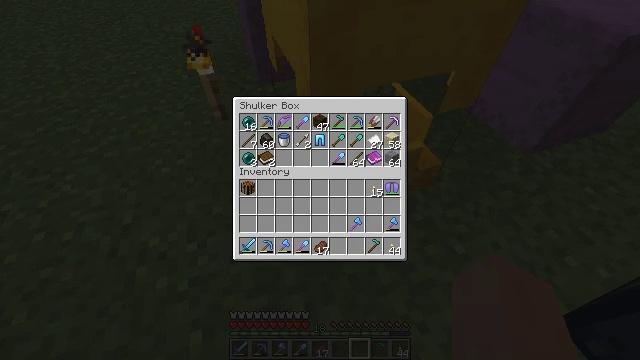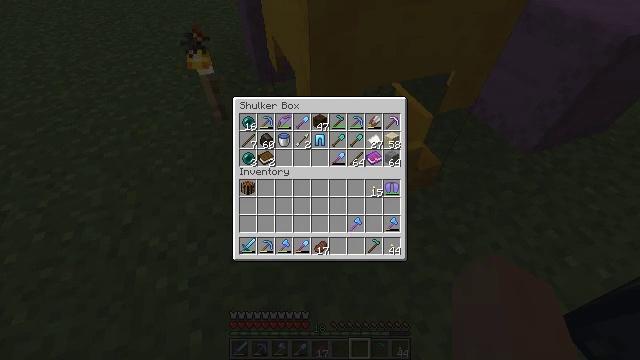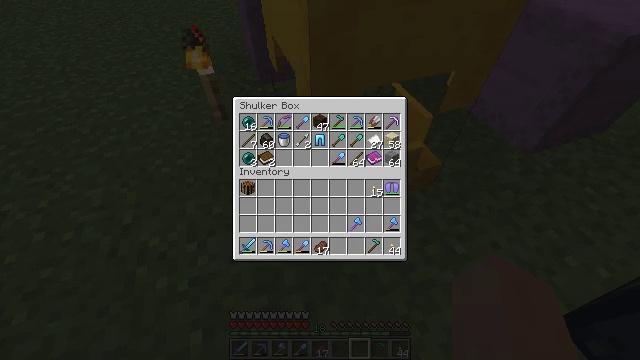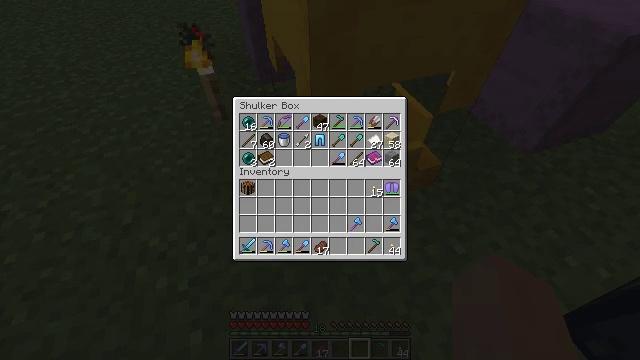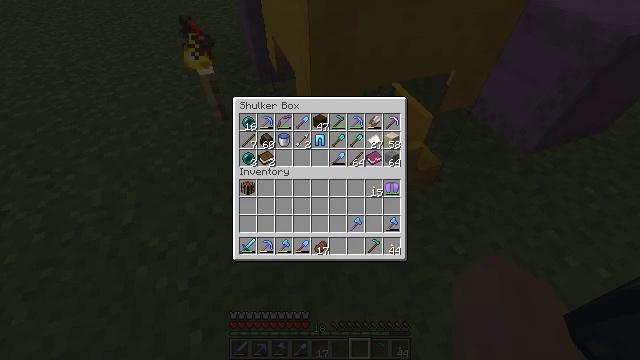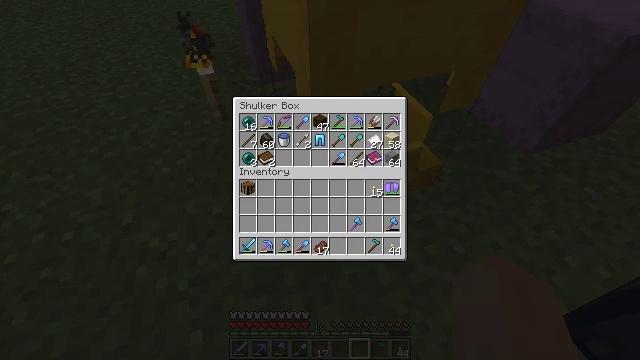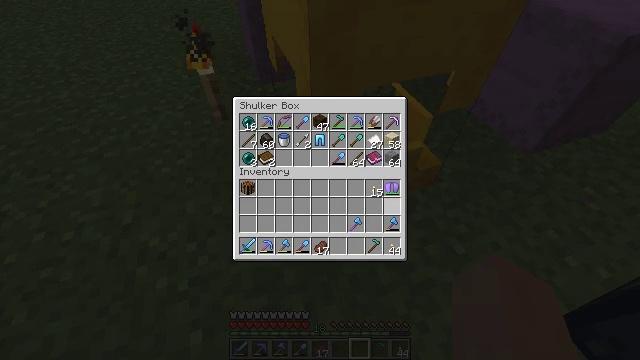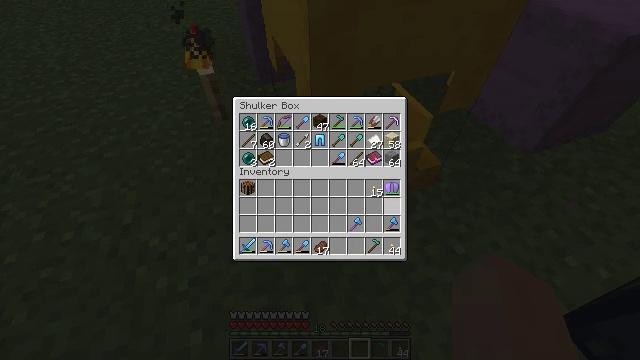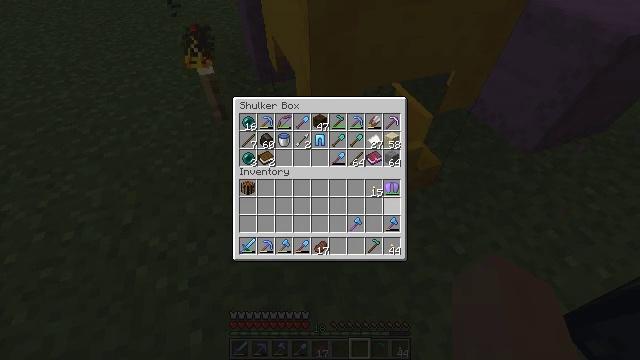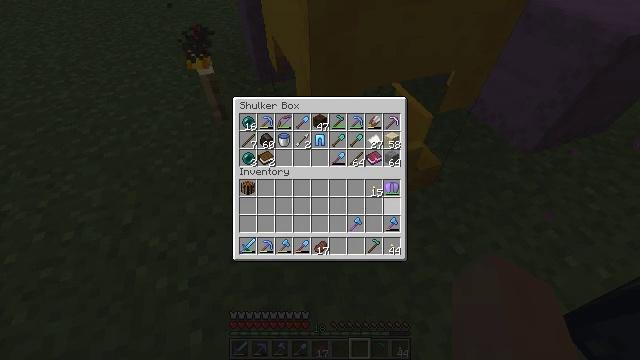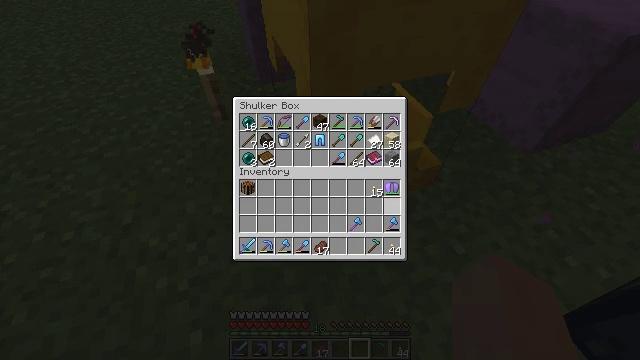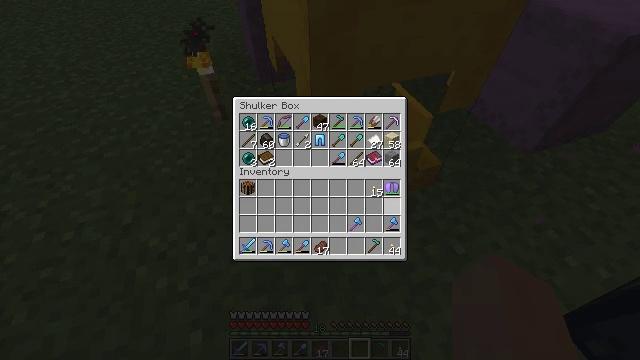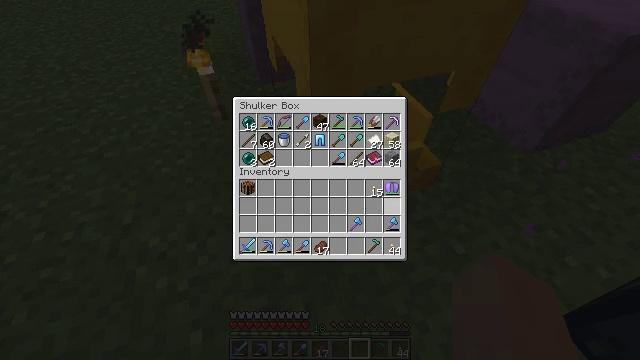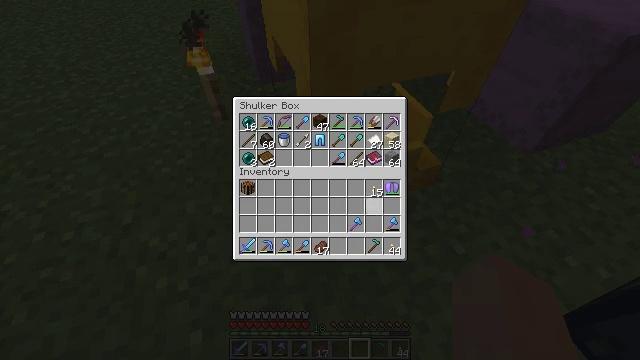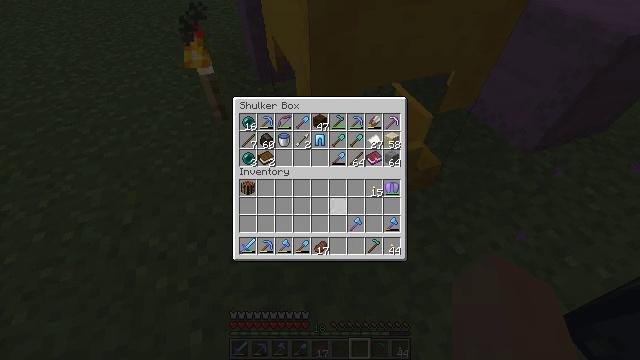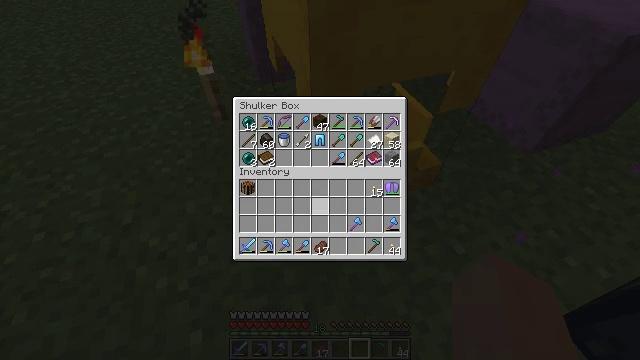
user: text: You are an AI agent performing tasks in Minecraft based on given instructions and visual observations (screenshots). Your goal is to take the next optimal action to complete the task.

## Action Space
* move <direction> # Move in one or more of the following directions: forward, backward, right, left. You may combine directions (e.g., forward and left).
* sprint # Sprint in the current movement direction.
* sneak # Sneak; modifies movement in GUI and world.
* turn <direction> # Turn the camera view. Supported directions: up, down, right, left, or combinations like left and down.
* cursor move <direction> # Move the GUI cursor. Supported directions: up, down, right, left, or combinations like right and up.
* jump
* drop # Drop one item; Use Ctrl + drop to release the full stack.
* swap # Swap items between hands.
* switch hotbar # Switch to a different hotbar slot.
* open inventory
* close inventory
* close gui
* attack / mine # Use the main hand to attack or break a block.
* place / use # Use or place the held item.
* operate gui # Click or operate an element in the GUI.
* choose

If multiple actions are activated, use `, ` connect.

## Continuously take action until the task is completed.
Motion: motion action
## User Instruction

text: Retrieve the yellow shulker box for storage.
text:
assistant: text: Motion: cursor move left
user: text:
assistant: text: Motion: cursor move left
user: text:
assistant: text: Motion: no_op
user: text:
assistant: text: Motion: no_op
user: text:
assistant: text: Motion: no_op
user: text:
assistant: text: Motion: no_op
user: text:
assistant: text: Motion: no_op
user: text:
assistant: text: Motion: no_op
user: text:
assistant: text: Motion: no_op
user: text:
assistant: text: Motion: no_op
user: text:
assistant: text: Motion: no_op
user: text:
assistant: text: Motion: cursor move left
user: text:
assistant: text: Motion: cursor move left
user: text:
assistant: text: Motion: cursor move left
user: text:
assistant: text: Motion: cursor move left
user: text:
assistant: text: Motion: sneak, cursor move left
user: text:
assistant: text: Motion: sneak, cursor move left
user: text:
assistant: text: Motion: sneak, cursor move left
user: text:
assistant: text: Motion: sneak, cursor move left
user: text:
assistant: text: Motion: sneak
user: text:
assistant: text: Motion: sneak, operate gui
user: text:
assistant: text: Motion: sneak, operate gui
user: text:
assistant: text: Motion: sneak
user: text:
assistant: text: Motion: sneak, cursor move right
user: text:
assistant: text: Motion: cursor move right and down
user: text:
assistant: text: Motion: cursor move right and down
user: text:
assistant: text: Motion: no_op
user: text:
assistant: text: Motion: no_op
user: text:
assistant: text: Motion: no_op
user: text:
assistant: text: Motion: no_op